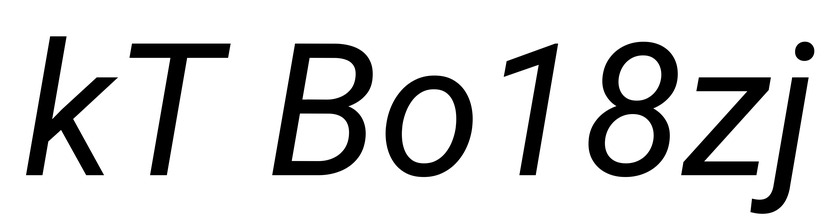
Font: Roboto-Italic_Italic